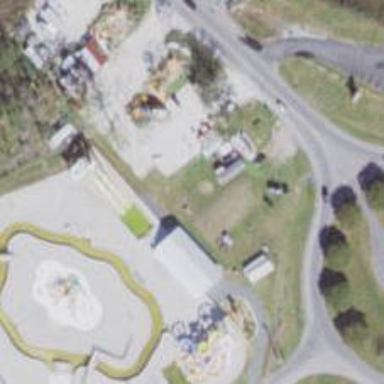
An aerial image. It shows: Water slide attraction.